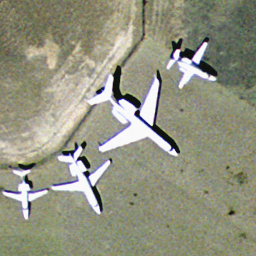
Label: airplane